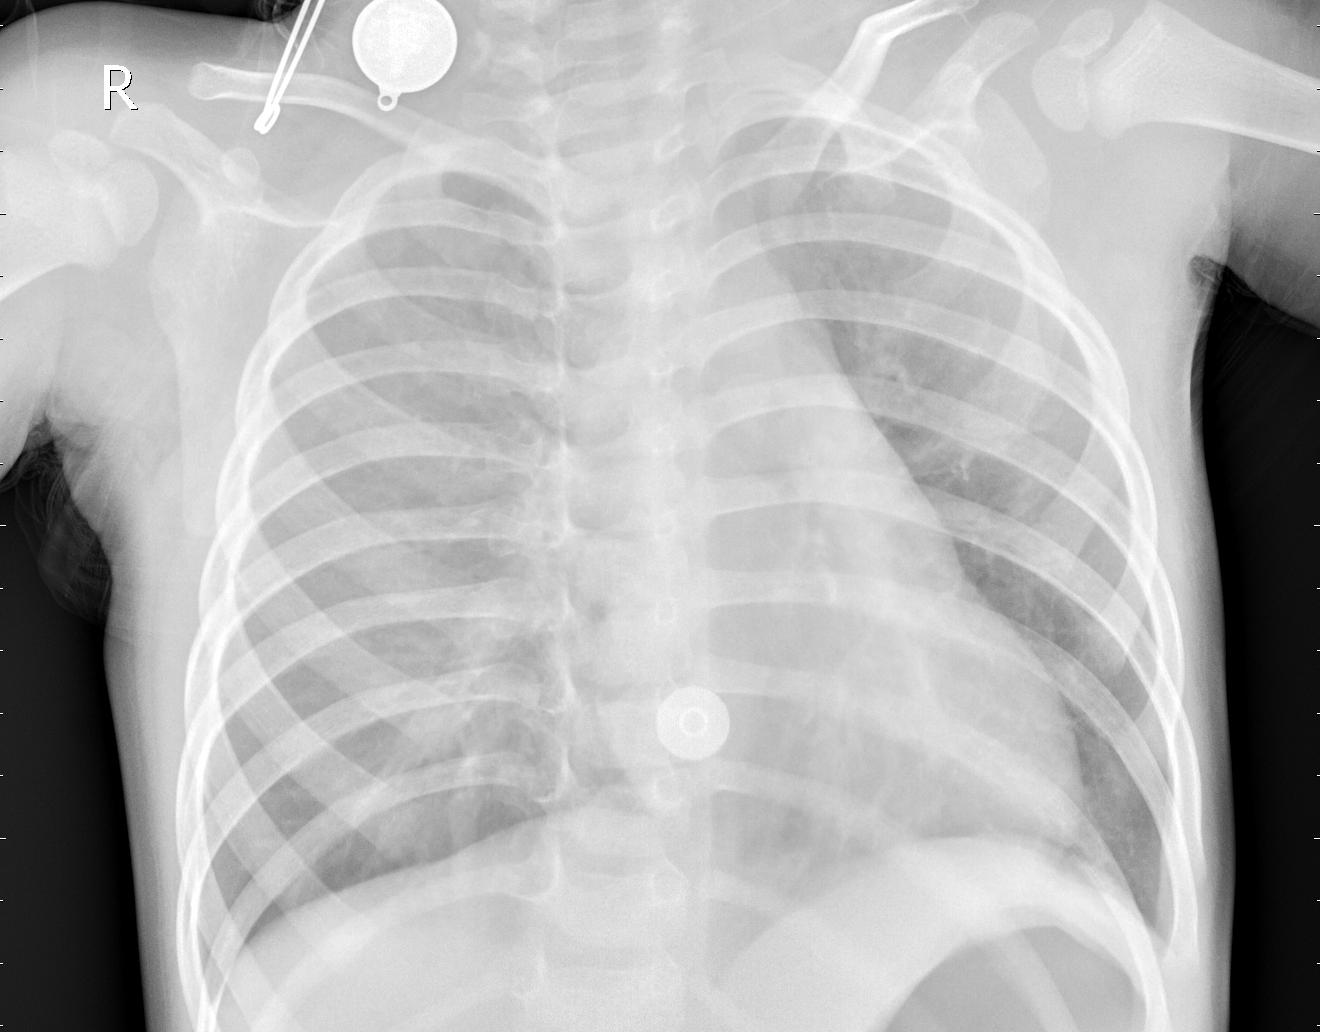
Diagnosis: PNEUMONIA